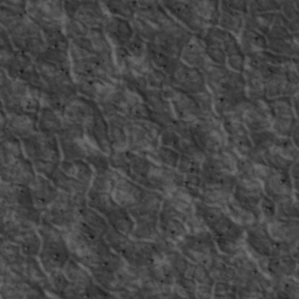
Label: non_frost